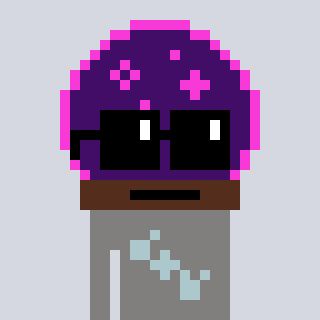
a pixel art character with square black sunglasses, a crystalball-shaped head and a bluegrey-colored body on a cool background